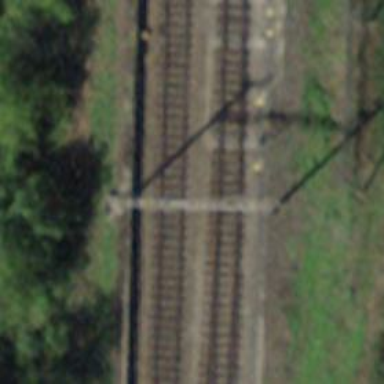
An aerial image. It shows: Railway switch.